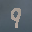
Label: 9